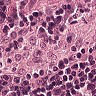
Metastatic tissue present: no